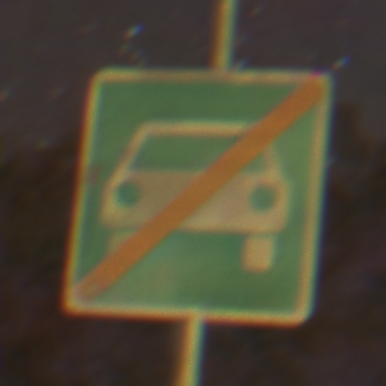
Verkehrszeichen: EndeKraftfahrstrasse
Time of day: Night
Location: Outdoor (Suburban)
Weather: Clear
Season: NotSpecified
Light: Artificial